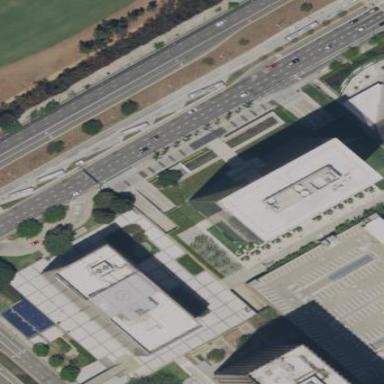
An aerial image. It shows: Commercial building.